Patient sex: F
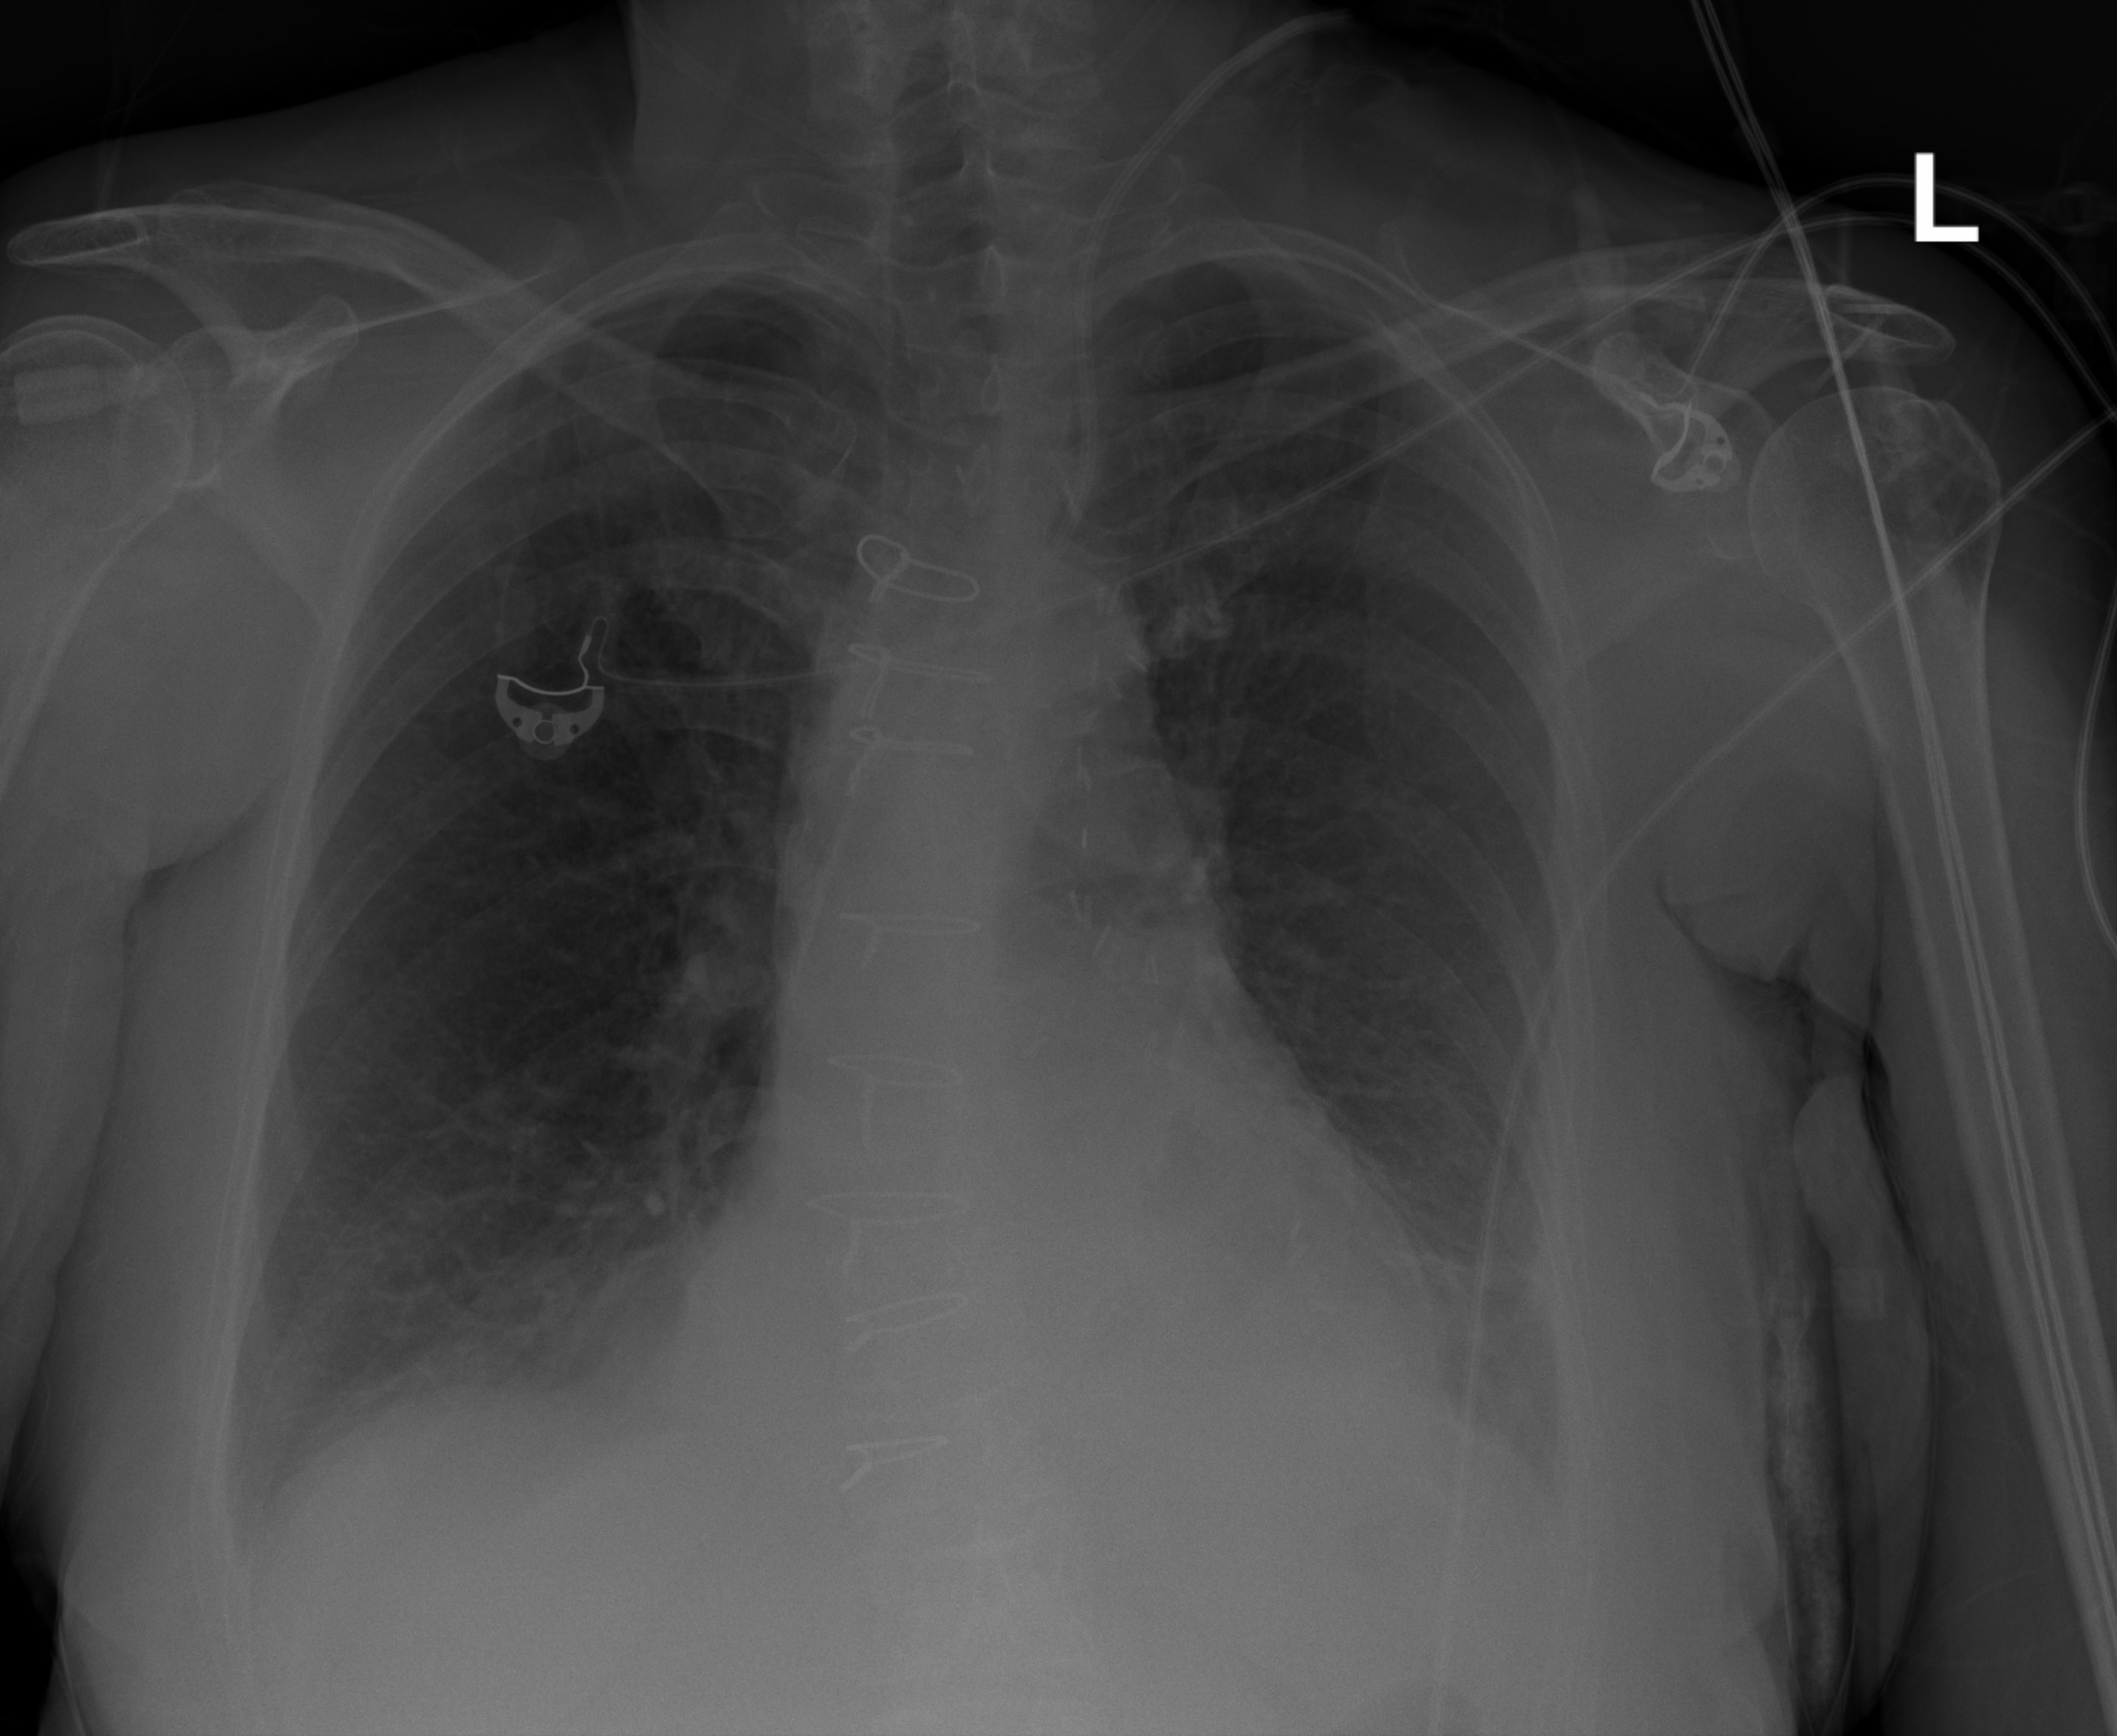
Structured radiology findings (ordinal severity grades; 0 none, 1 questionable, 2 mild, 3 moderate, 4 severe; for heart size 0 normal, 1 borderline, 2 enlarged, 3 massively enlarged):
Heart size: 1
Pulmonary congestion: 2
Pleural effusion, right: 2
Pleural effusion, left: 2
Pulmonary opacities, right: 1
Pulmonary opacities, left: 2
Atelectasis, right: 2
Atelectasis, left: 2